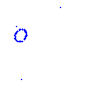
Particle: pion